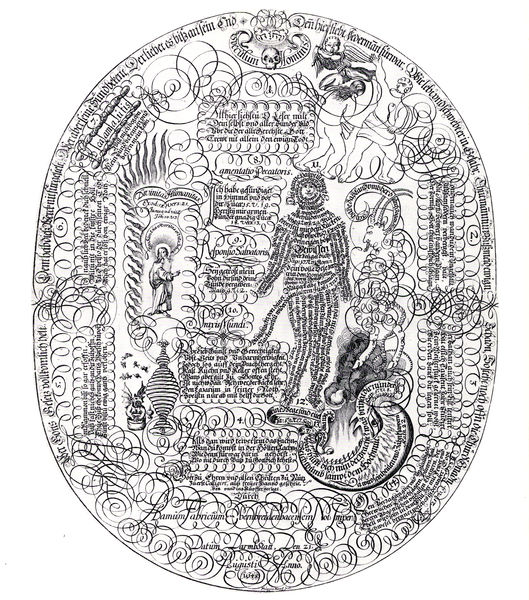
Titel: Speculum Hominis
Künstler: Philipp Harpff
Institution: (Seriendruck)
Schlagwörter: feuer, flügel, gruppe, mann, weiß, menschen, frau, grau, hell, lampe, männer, schwarz, skizze, säule, zeichen, zeichnung, tiere, wolke, malerei, muster, ornament, alt, bart, anatomie, geschichte, gesicht, mensch, rahmen, schädel, wind, rauch, auge, figur, person, schleifen, kreis, oval, rund, amphore, chaos, engel, putto, ranken, hufe, schrift, wellen, grafik, graphik, klein, linien, weis, rand, figuren, ornamente, nackte, schriftzeichen, striche, fliessend, bögen, paradies, flamme, buch, medaillon, ringe, orient, flammen, strahlen, asien, druck, stich, seite, illustration, text, buchstaben, durcheinander, schriften, schlange, worte, dämon, ritter, schriftbild, verziert, halbrund, wappen, fisch, schnörkel, heiligenschein, totenkopf, kraus, nimbus, christus, jesus, hölle, teufel, verschlungen, mittelalter, dicht, heiliger, heilige, hörner, heilig, ornamentik, totenschädel, vertreibung, bock, bocksbeine, spiralen, zwitter, drachen, texte, wort, symbole, erklärung, gehörn, umschrift, kringel, schriftband, mandorla, katholisch, beschreibungen, lebewesen, gekritzel, kritzelei, schwünge, kreus, kalligrafie, kritzel, schwar-weiß, mumie, goot, efäse, kontinuum, vaseng, schriftarten, schreibübung, breitfeder, säzte